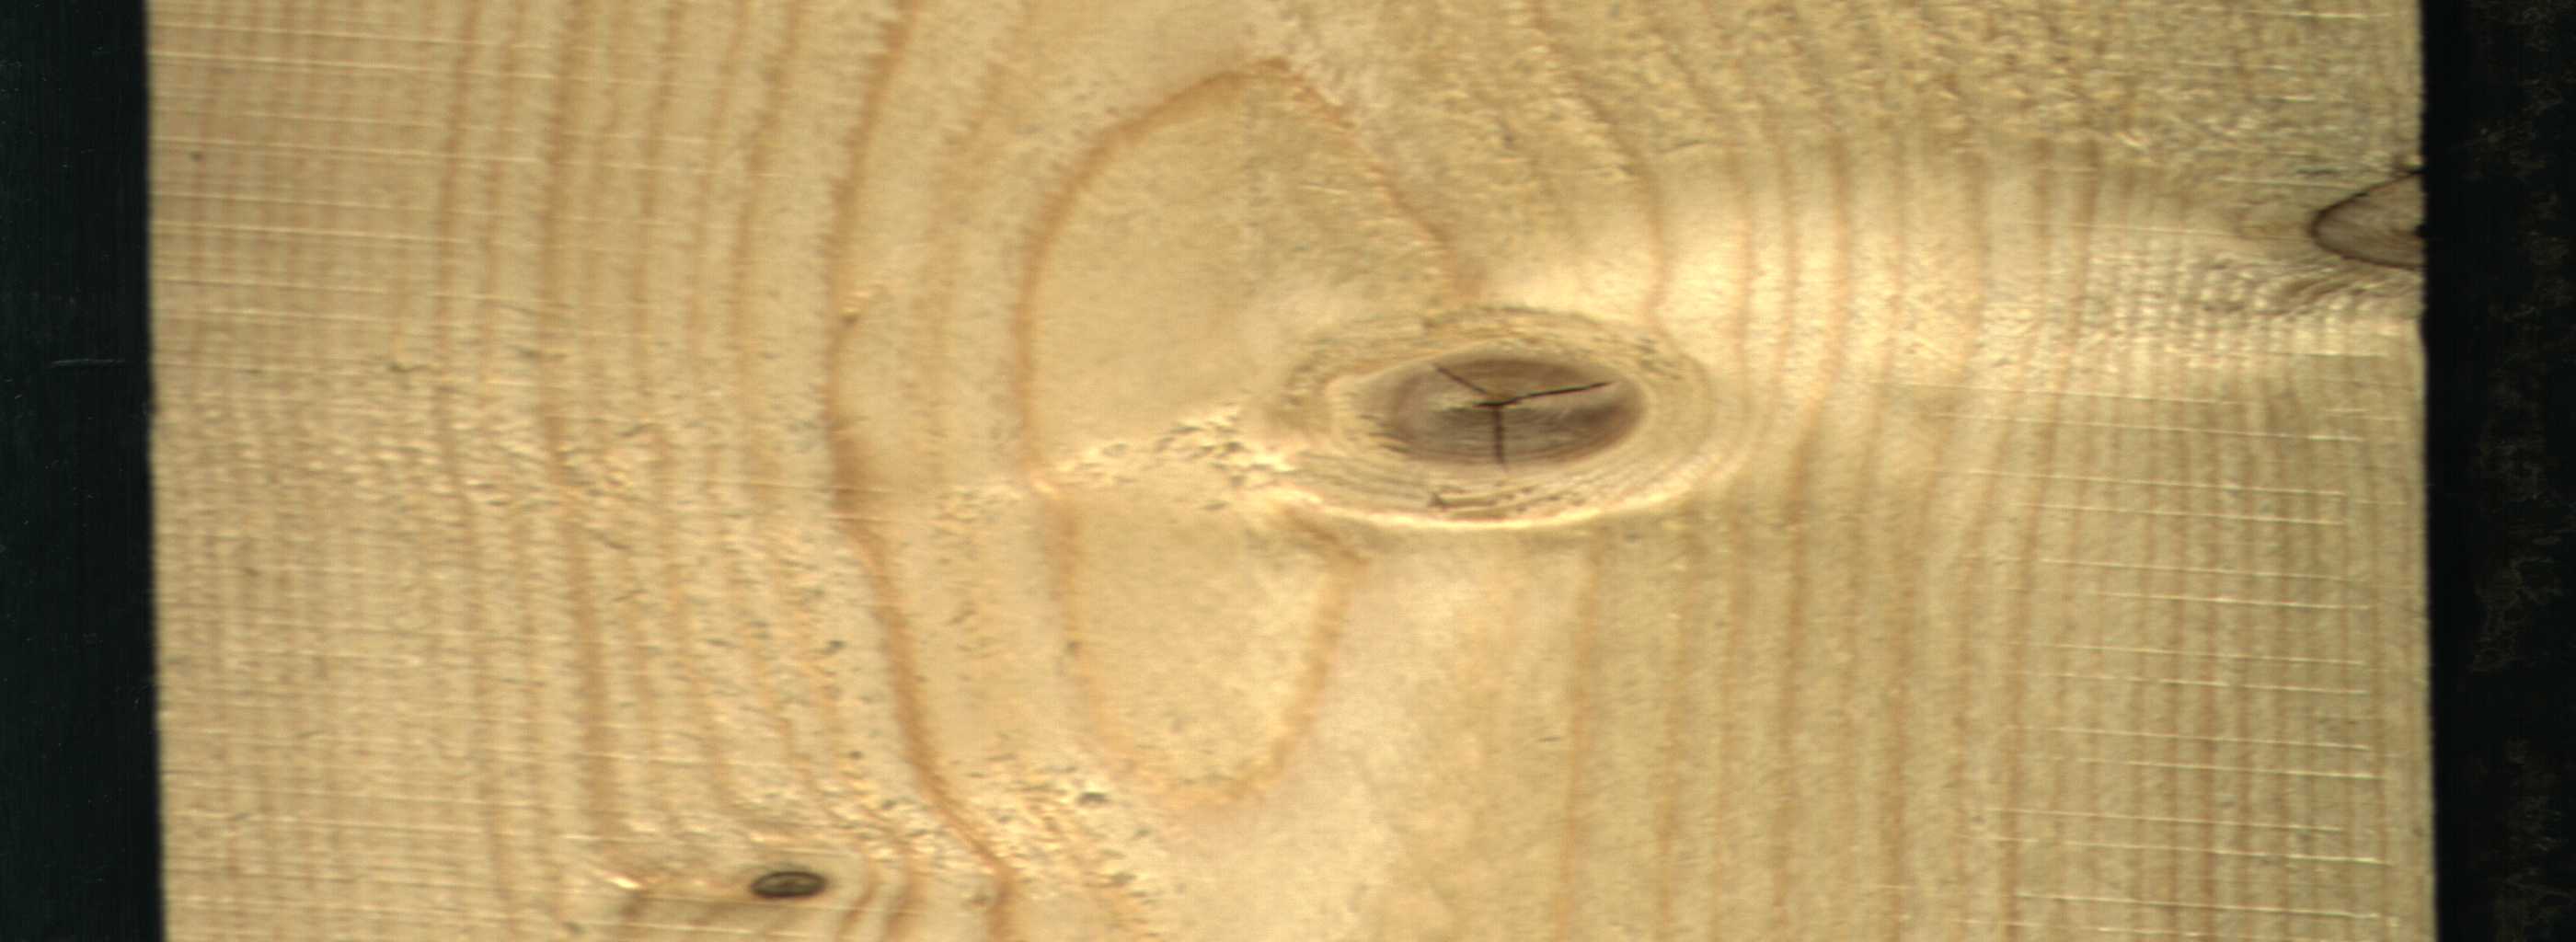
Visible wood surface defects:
knot_with_crack
Dead_Knot
Live_Knot